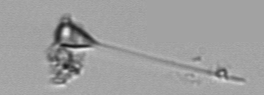
Label: Asterionellopsis_glacialis